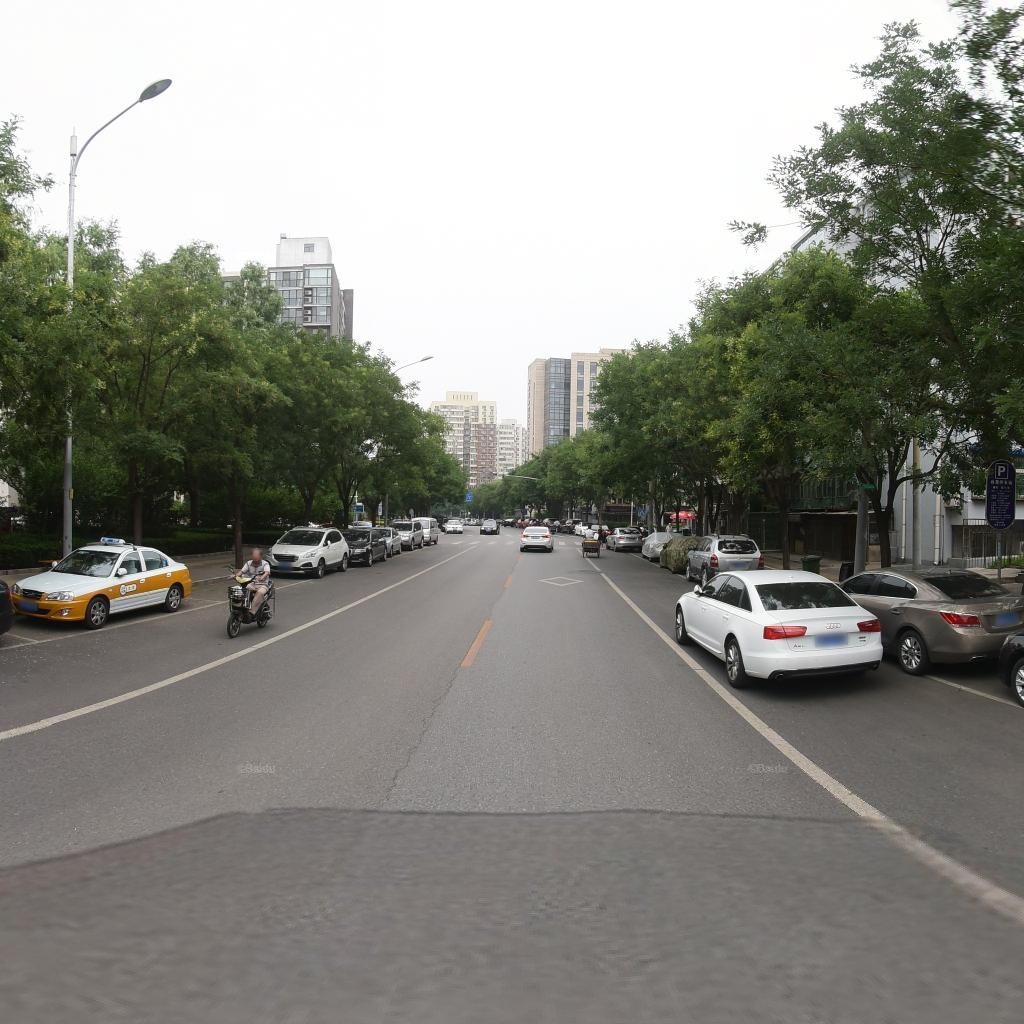
Region: Xicheng
Road damage annotations: longitudinal crack, manhole cover